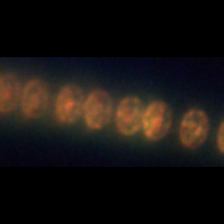
Taxon: Skeletonema
Group: Diatoms